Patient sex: M
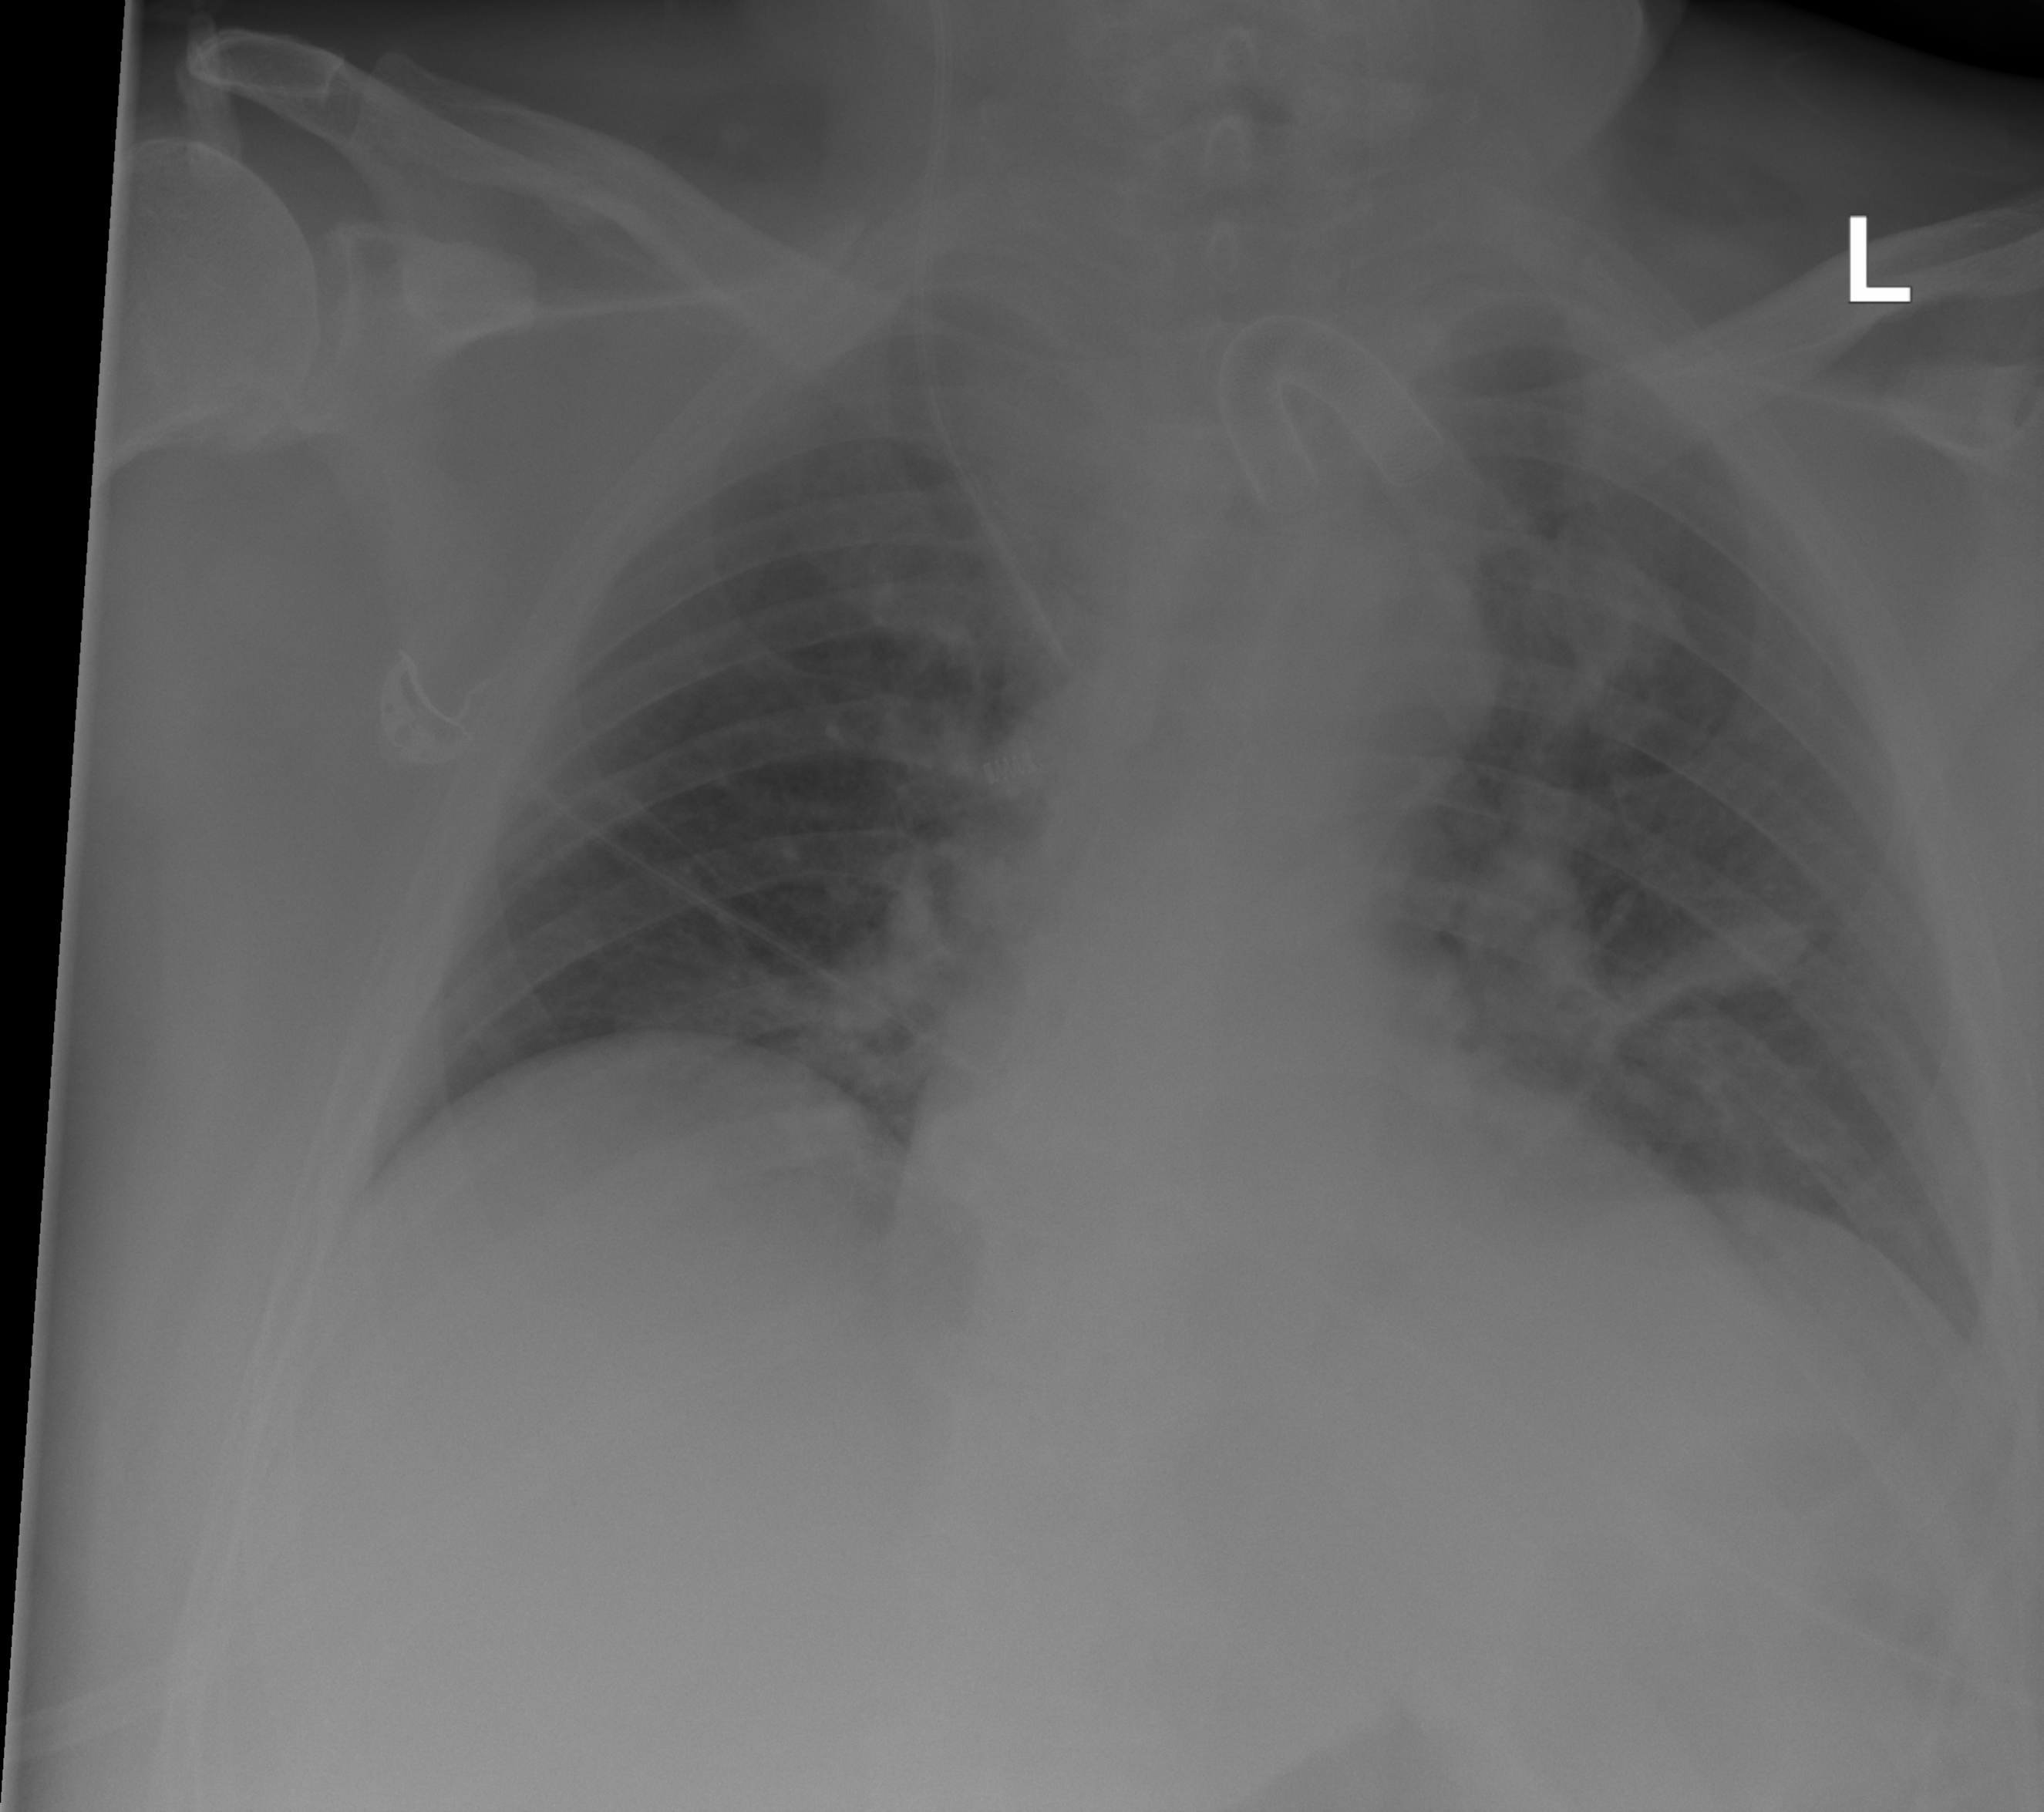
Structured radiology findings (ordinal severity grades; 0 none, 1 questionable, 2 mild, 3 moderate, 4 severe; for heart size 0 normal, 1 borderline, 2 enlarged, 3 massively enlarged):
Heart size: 2
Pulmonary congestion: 0
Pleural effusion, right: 0
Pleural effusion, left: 1
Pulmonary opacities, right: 0
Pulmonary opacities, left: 0
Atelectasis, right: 0
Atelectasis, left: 2